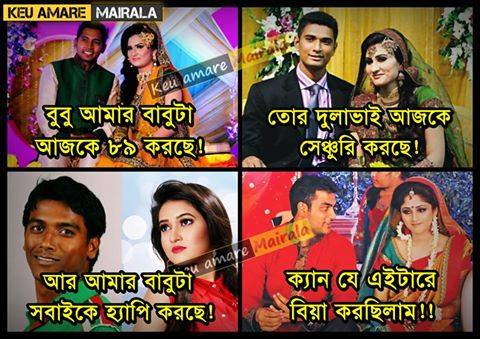
Caption: বুবু আমার বাবুটা আজকে ৮৯ করছে! তোর দুলাভাই আজকে সেঞ্চুরি করছে!  আর আমার বাবুটা সবাইকে হ্যাপি করছে! ক্যান যে এইটারে বিয়া করছিলাম!!
Label: non-hate